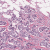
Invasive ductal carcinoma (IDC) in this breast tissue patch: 1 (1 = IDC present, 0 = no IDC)